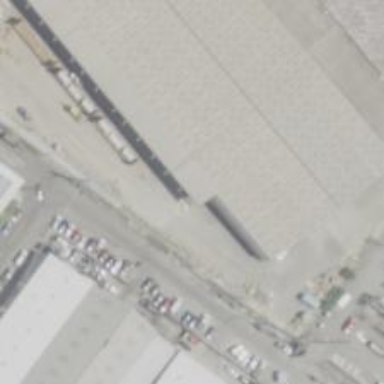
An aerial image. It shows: Loading ramp for railways.